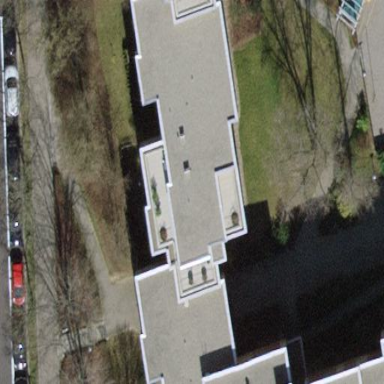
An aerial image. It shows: Flat-roofed apartment building.